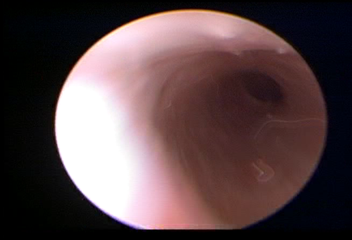
Modality: WLC
Class: Normal mucosa
Bladder cancer association: No